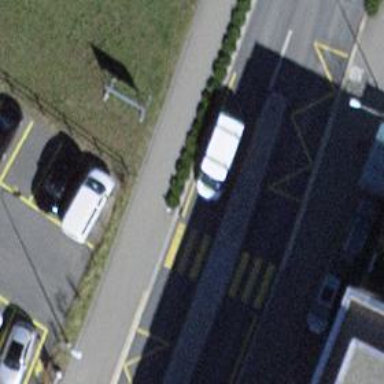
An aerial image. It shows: Marked crossing with visible markings.